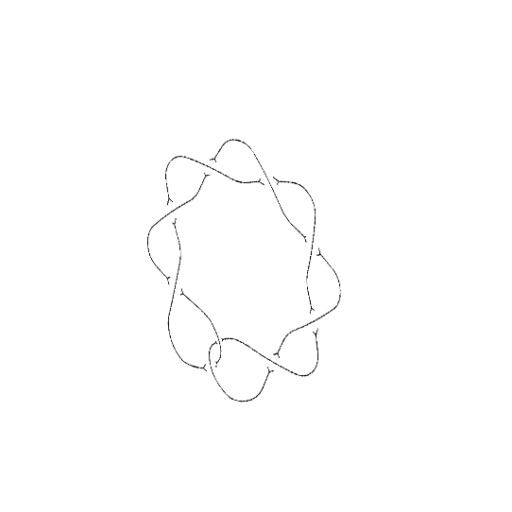
Crossing number: 9